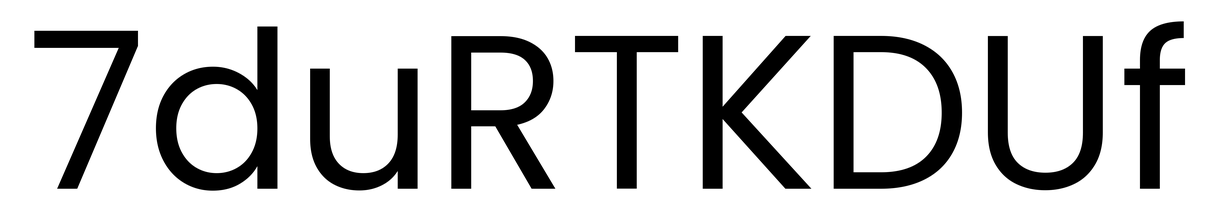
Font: Poppins-Regular